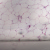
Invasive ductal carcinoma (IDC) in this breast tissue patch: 0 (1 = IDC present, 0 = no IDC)